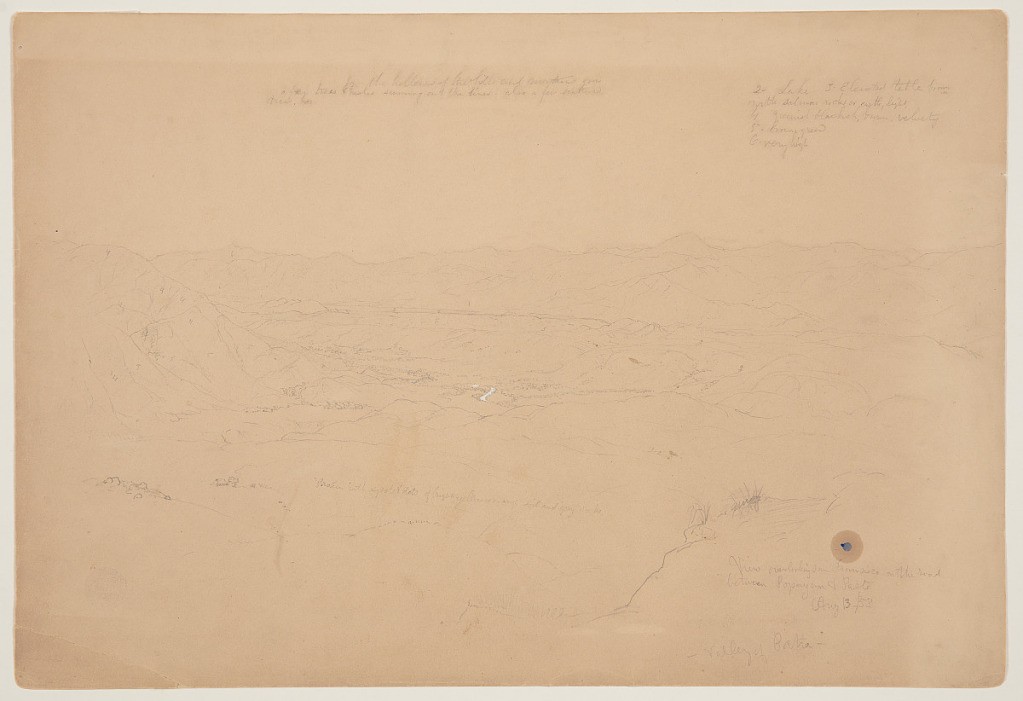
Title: View Overlooking San Francisco in the Valley of Patia, Colombia
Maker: Frederic Edwin Church, American, 1826–1900
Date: August 13, 1853
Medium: Graphite and white gouache on tan wove paper
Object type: Drawing
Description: Landscape sketch showing an expansive view of valley of the Patia River in Colombia. Hills in foreground descend into river valley in middle distance, where the river--rendered in white gouache--is briefly visible at center. Rugged mountains hem in the valley at left and right, while tall, jagged mountains comprise horizon.